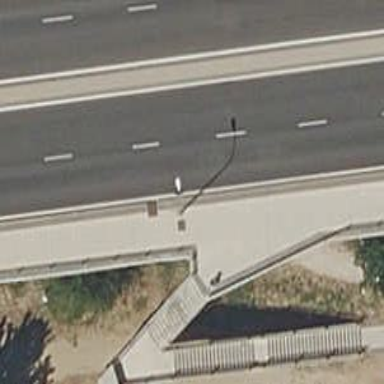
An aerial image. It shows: Sidewalk bridge with paving stones.